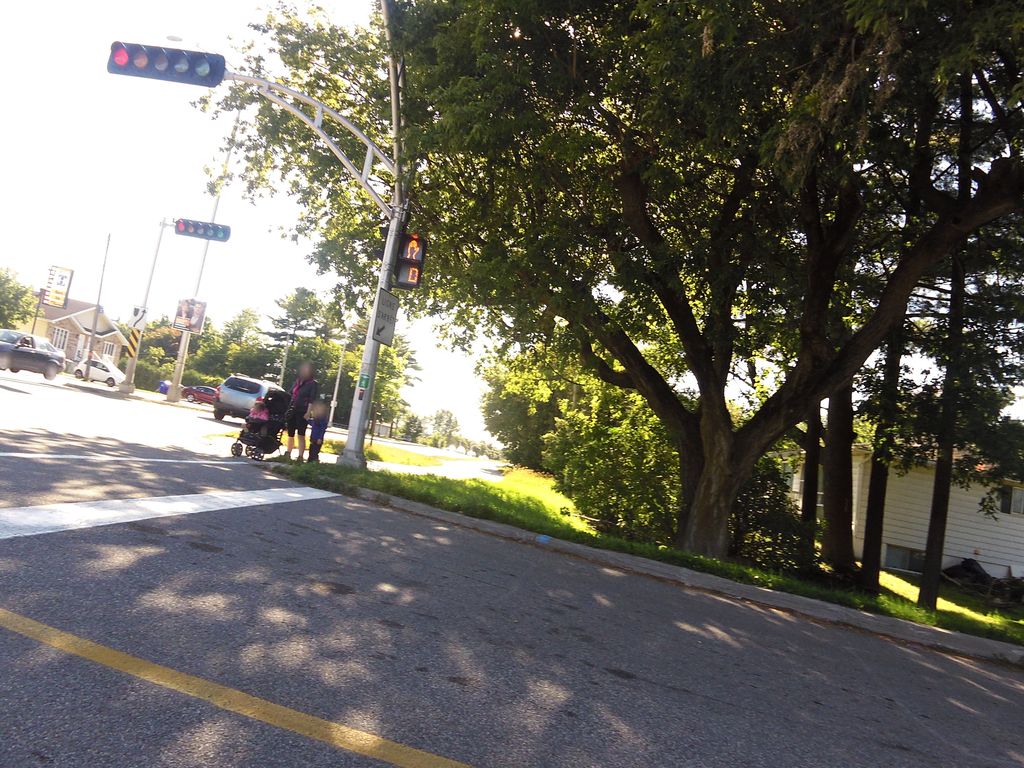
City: ottawa-gatineau